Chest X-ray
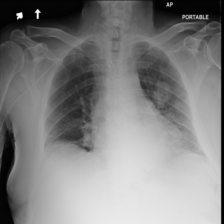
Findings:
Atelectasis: negative
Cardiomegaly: negative
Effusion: negative
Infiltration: negative
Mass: negative
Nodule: negative
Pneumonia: negative
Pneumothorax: negative
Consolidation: negative
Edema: negative
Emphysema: negative
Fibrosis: negative
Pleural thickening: negative
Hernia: negative